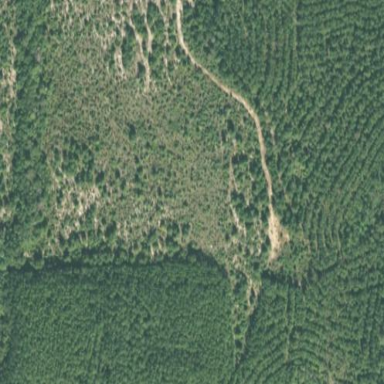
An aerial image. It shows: Forest area predominantly covered with needle-leaved trees.